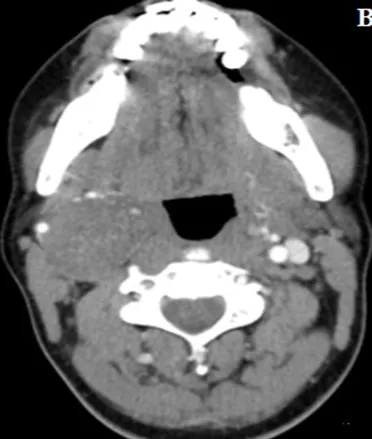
Contrast-enhanced. CT images; the mass was located lateral to the right submandibular region contrast-enhanced CT demonstrated enhancement of intratumoral blood vessels.
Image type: radiology (ct)